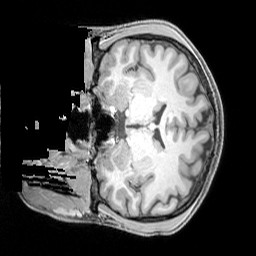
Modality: T1w
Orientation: coronal